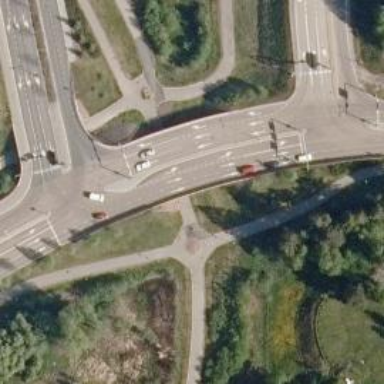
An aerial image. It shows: Secondary road with bridge.